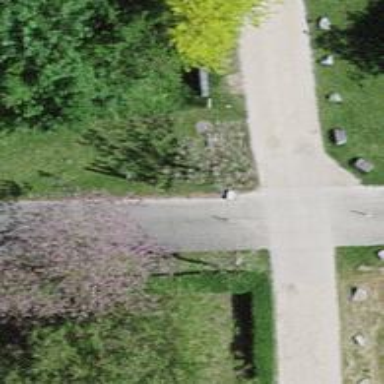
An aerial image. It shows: Bollard barrier.